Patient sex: M
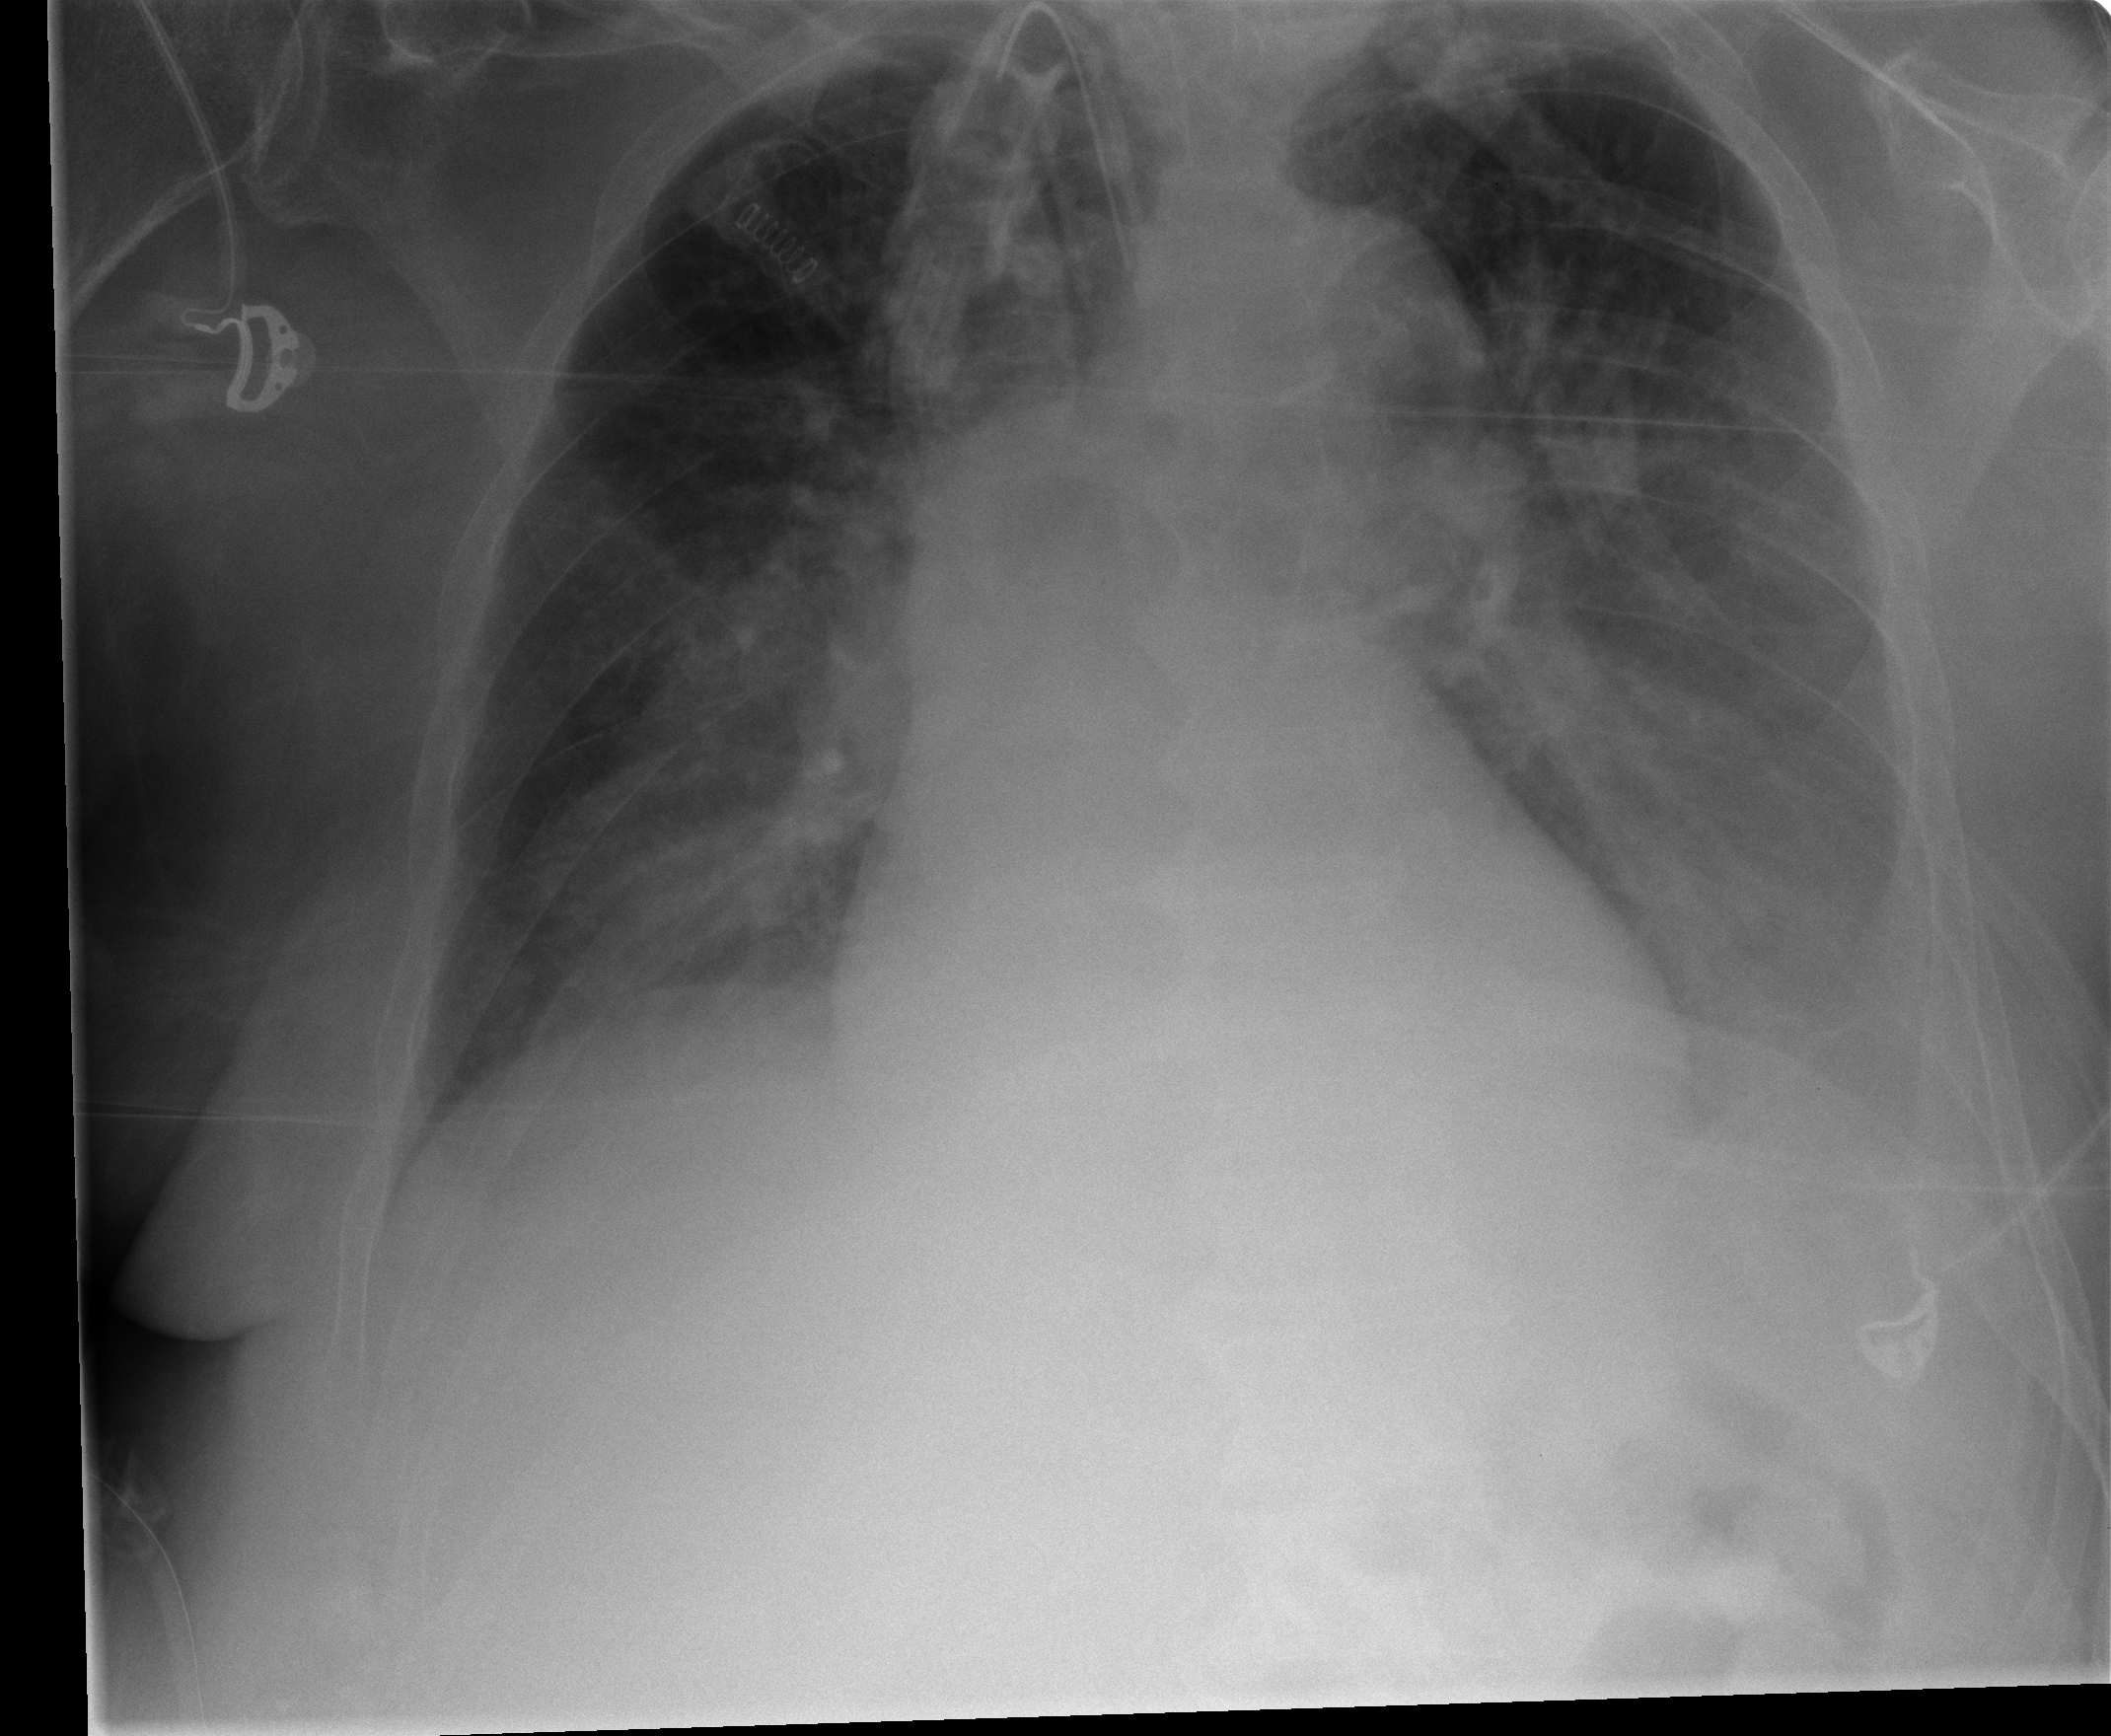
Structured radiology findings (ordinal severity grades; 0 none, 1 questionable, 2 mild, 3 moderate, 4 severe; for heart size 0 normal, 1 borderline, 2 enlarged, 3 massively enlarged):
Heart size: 0
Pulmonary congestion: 2
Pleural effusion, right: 2
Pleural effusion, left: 3
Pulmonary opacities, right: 0
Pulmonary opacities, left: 0
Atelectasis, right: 3
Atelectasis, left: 3